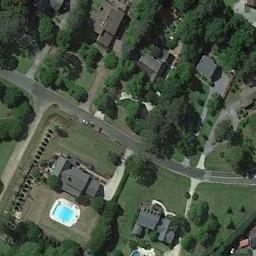
Label: residential